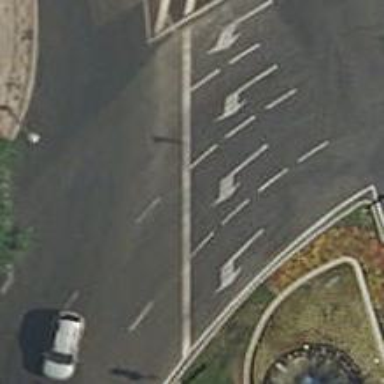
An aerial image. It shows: Road with traffic signals.